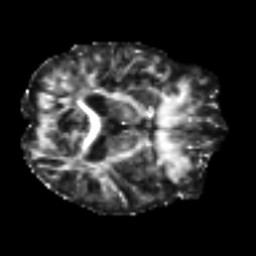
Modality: FA
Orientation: axial
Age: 47
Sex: male
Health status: healthy
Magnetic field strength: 3 T
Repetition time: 8.4 s
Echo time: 0.0926 s